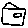
Label: house